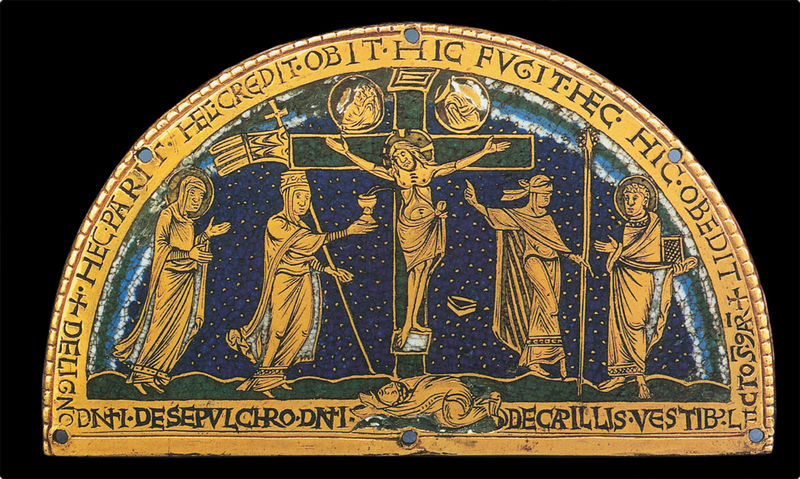
Titel: Halbkreisförmiges Reliquiar, Kreuzigung
Standort: Herkunft: Hildesheim (EU - D - Nds)
Institution: Paris, Musée National du Moyen Age- Thermes de Cluny, Inv.Nr. Cl 13068
Schlagwörter: blau, wunde, grün, johannes, kirche, gold, kelch, krug, schrift, bogen, stab, fahne, inschrift, metall, punkte, blinder, buch, kreuz, sterne, blsu, halbkreis, halbrund, christus, jesus, kreuzigung, wundmal, christlich, mittelalter, maria, email, christentum, christi, tympanon, lunette, stifter, ikonographie, ecclesia, ikonografie, jesus am kreuz, chrsitentum, christliche ikonografie, synogoga